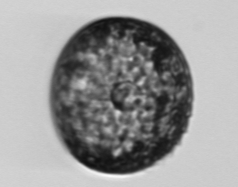
Label: Coscinodiscus